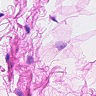
Metastatic tissue present: no